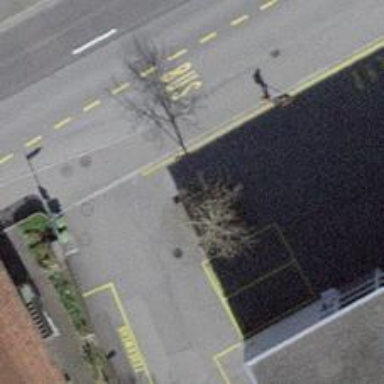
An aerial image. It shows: Brown bench.